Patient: sex M, age 54
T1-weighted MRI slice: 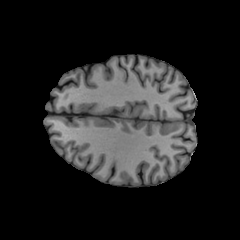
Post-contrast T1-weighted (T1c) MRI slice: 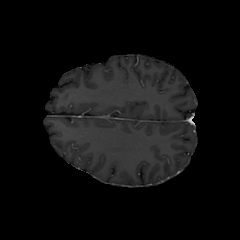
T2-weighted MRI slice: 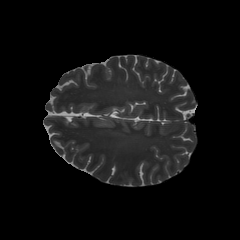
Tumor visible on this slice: no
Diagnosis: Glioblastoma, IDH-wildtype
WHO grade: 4